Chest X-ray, PA view. Patient: 48 years old, sex M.
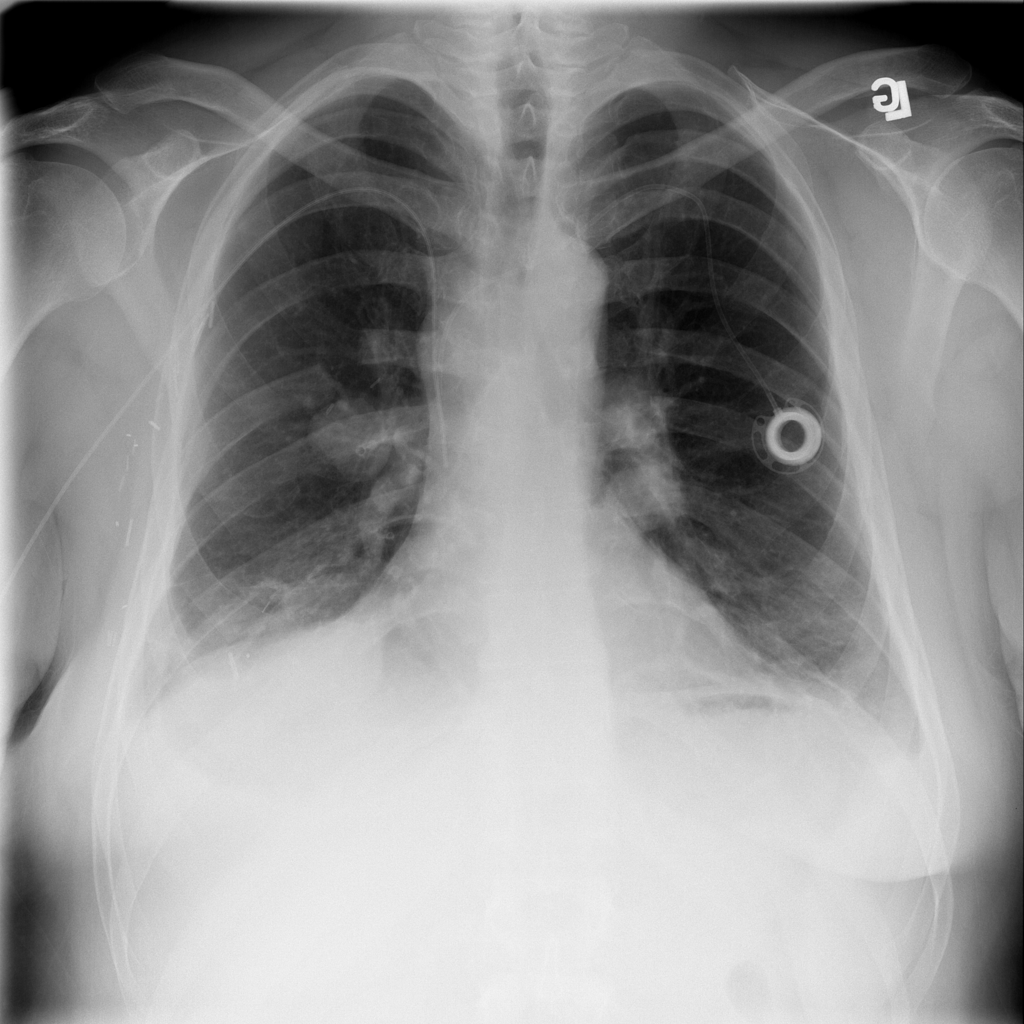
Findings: Effusion, Mass, Nodule